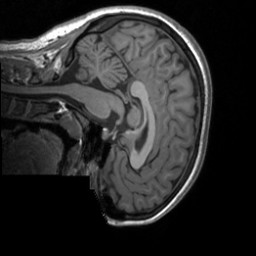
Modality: T1w
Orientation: sagittal
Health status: healthy
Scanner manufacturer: siemens
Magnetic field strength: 3 T
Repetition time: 1.9 s
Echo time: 0.00226 s